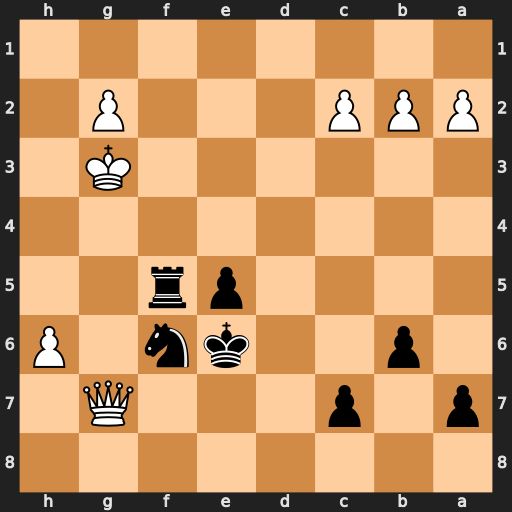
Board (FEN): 8/p1p3Q1/1p2kn1P/4pr2/8/6K1/PPP3P1/8
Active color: b
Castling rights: -
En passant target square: -
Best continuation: Nh5+ Kh3 Nxg7